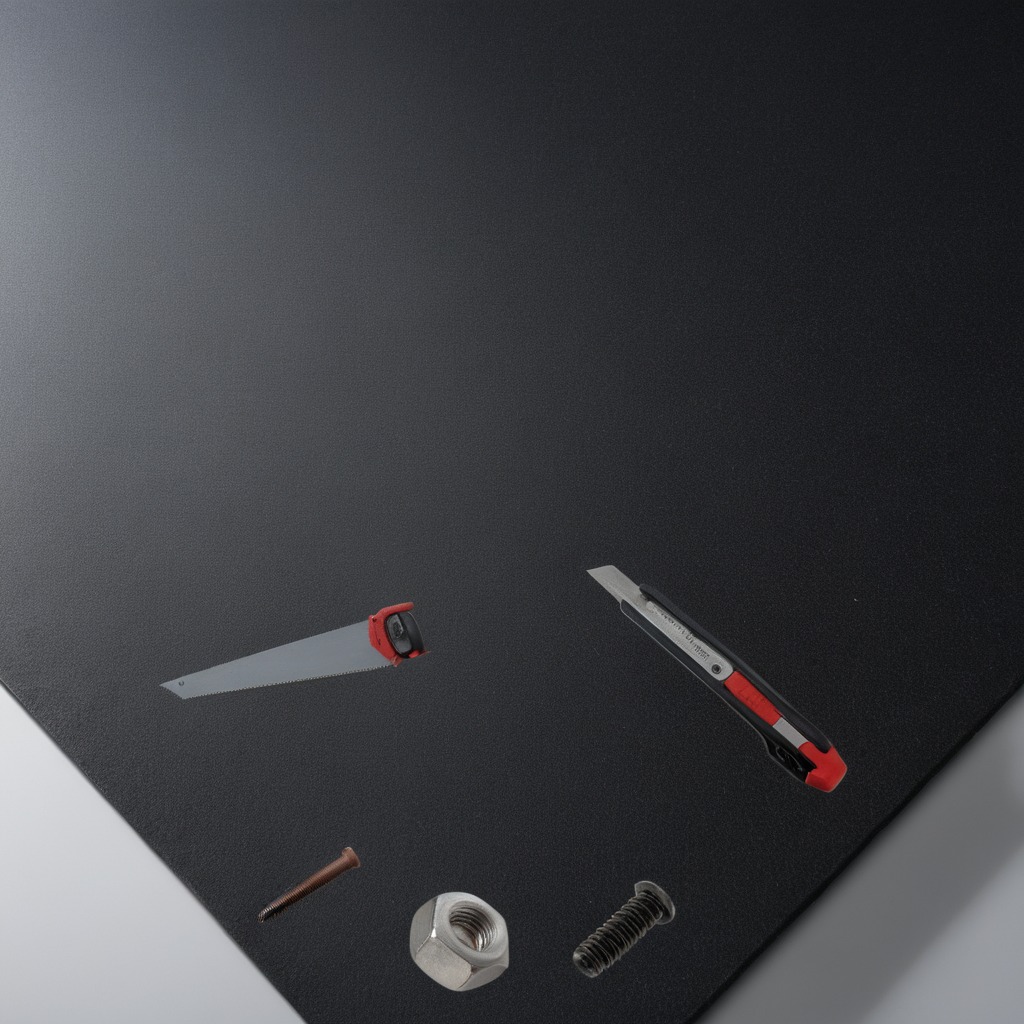
A utility knife, a metal machine screw, a coiled metal spring, a handheld metal saw, and a metal nut are lying on the granite tabletop.